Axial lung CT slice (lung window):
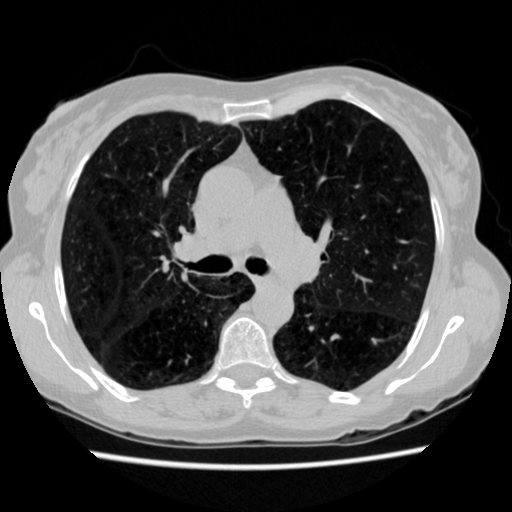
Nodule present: no